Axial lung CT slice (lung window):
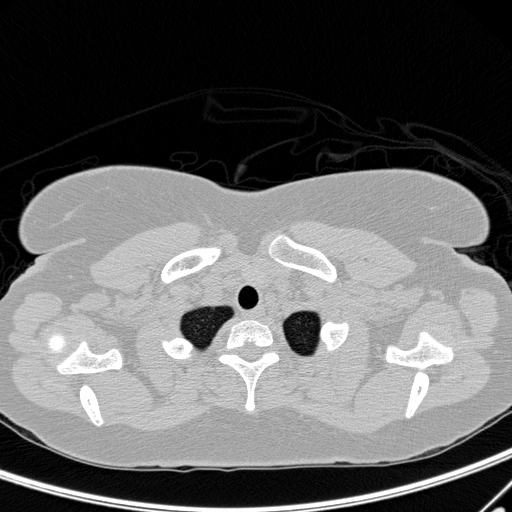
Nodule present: no